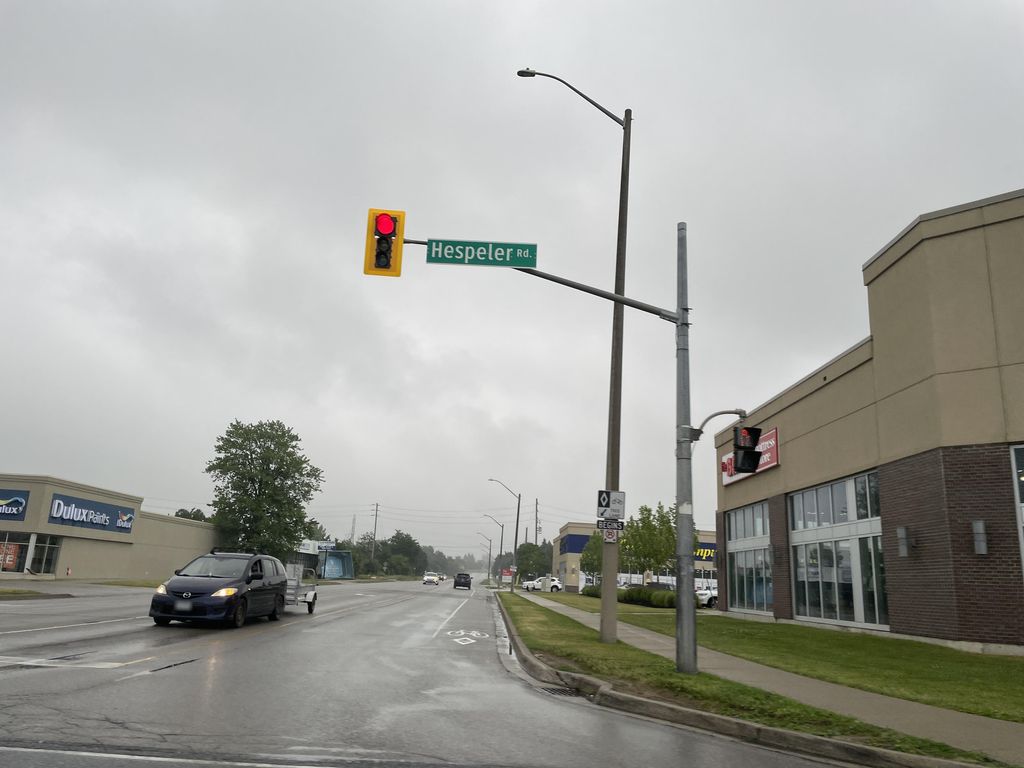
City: kitchener-waterloo